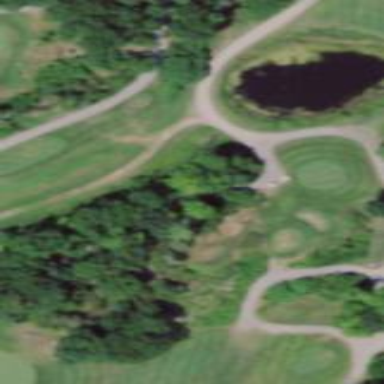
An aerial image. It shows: Area of rough grass used for golf.